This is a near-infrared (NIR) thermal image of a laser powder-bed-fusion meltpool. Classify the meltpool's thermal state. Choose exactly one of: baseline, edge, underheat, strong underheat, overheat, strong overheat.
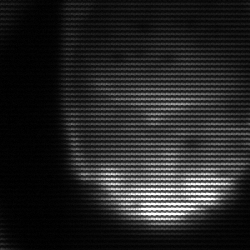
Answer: edge